Question: I am trying to solve one issue where I have table with 2 columns.(See the attached picture)
The problem for which I have not found solution yet is, that I need to have always 30px right margin from the longest text to right margin for second table column, but text in this column must be aligned to the left (the longest one and the others must start at the same position). Is it possible to achieve it?

Column with width set to 80% does not have to this width.
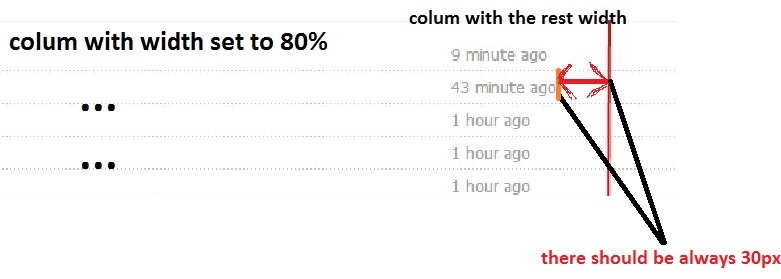
Answer: What you need is to utilize the 'padding-' attribute.
'''
<table>
<tr>
<td style="padding-right:30px;">
Test1
</td>
<td>
Some other text
</td>
</tr>
<tr>
<td style="padding-right:30px;">
Test185
</td>
<td>
Some other text
</td>
</tr>
<tr>
<td style="padding-right:30px;">
Test1
</td>
<td>
Some other text
</td>
</tr>
</table>
'''
Check it out here... You can make changes and test it out. <URL>